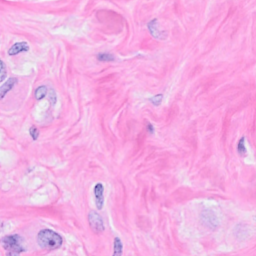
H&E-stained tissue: Breast